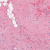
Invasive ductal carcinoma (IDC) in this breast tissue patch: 0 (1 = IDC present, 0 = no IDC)